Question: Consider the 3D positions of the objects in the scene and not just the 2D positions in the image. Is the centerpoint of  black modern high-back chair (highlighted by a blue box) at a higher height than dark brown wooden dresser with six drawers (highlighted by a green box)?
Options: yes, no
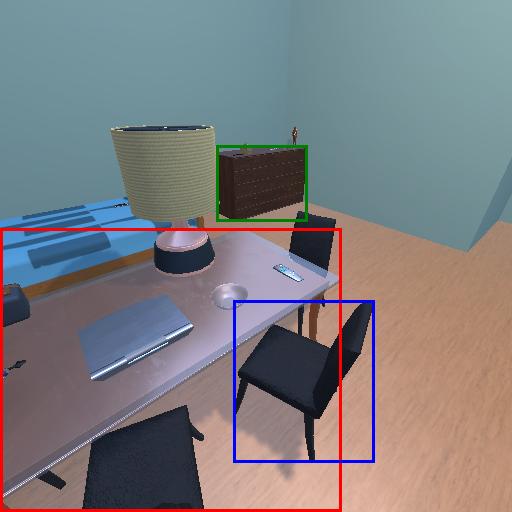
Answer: yes